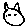
Label: cat